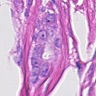
Metastatic tissue present: yes